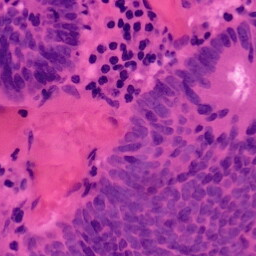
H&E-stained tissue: Colon